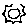
Label: sun